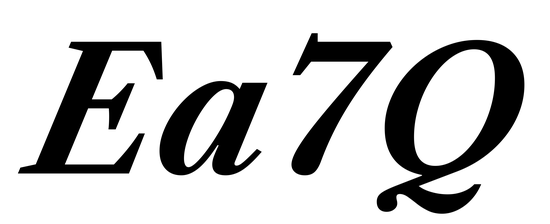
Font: LibreCaslonText-Italic_Bold_Italic